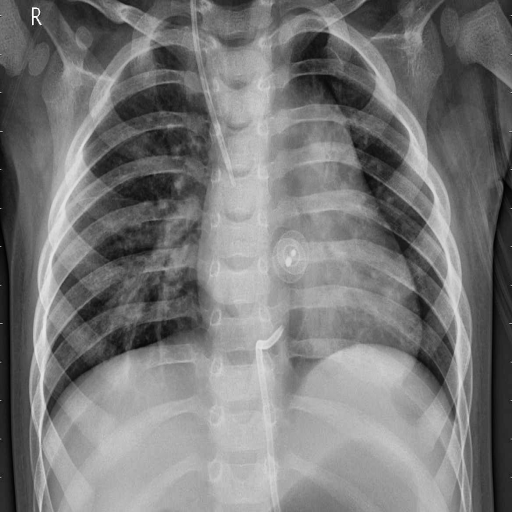
Finding: PNEUMONIA